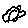
Label: flower